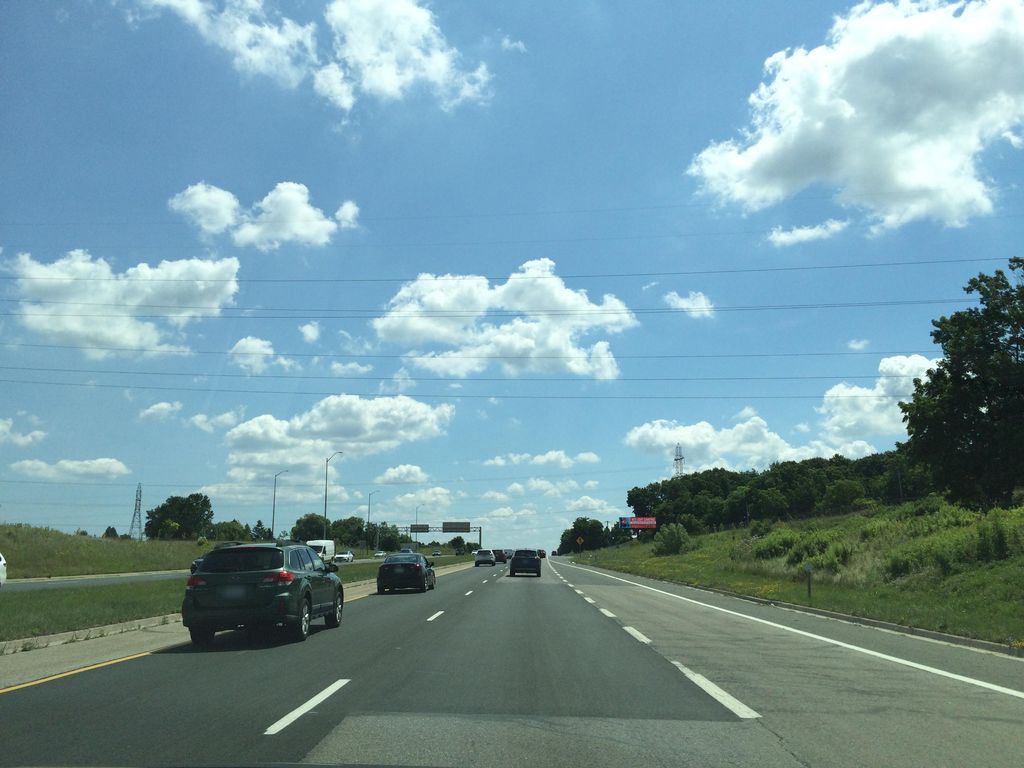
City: hamilton